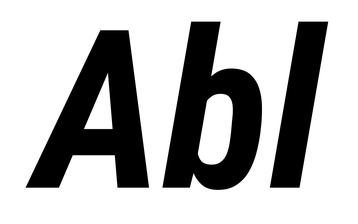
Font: Roboto-Italic_Condensed_Bold_Italic